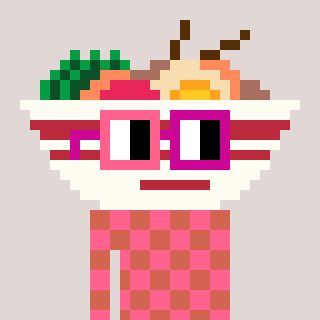
a pixel art character with square pink and red glasses, a noodles-shaped head and a peachy-colored body on a warm background